Question: My Code:
'''
foreach (PicasaEntry entryAlbuns in feedAlbuns.Entries)
{
AlbumAccessor ac = new AlbumAccessor(entryAlbuns);
PhotoQuery photos = new PhotoQuery(PicasaQuery.CreatePicasaUri("admin@localhost", ac.AlbumTitle));
PicasaFeed feedPhotos = service.Query(photos);
}
'''
When debugger step in line PicasaFeed feedPhotos = service.Query(photos); get an error
> The remote server returned an error:
(404) Not Found.
Check parameters accepted:

PS: Because of security reasons I replaced my email account to admin@localhost.
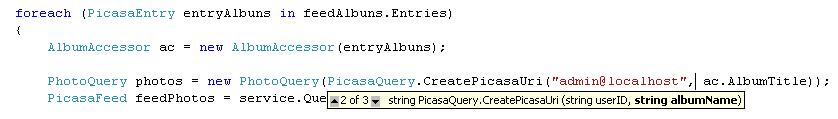
Answer: I had the same problem.
For Google API 1.2.2.0
Use the AlbumAccessor.Name instead of AlbumAccessor.AlbumTitle.
Google should make this more obvious in the documentation.
For Google APL 1.4.0.2
Use the AlbumAccessor.Id instead of AlbumAccessor.AlbumTitle.
Google should make this more obvious in the documentation.
Sample Code:
'''
AlbumAccessor ac = new AlbumAccessor(AlbumEntry);
PhotoQuery query = new PhotoQuery();
query.Uri = new Uri(PicasaQuery.CreatePicasaUri(_login,AlbumAccessor.Id));
photoFeed = picasaService.Query(query);
'''